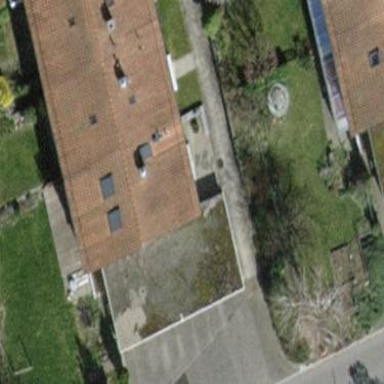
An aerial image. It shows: Group of garages.